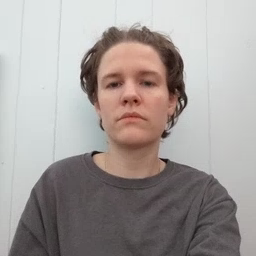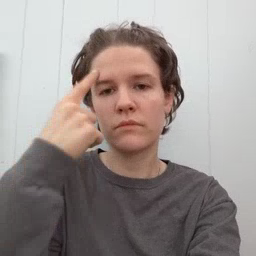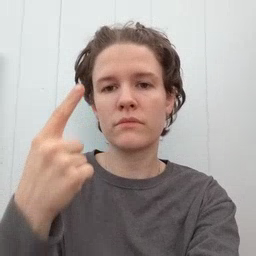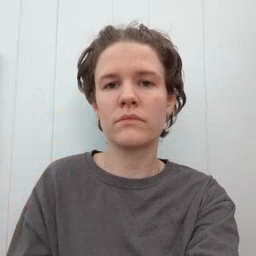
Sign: penny